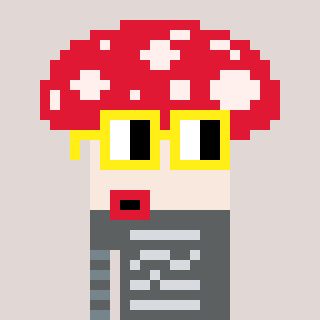
a pixel art character with square yellow glasses, a mushroom-shaped head and a magenta-colored body on a warm background